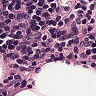
Metastatic tissue present: no